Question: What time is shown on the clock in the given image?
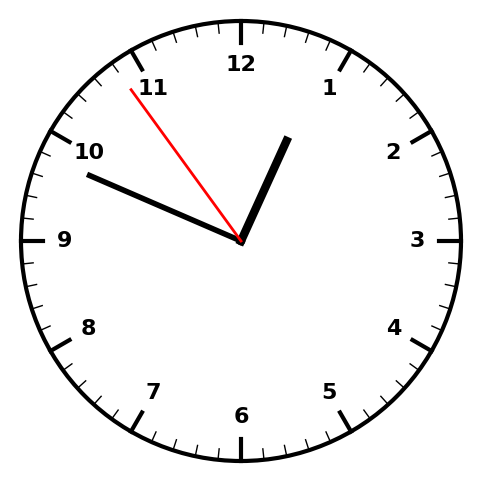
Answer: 12:48:54